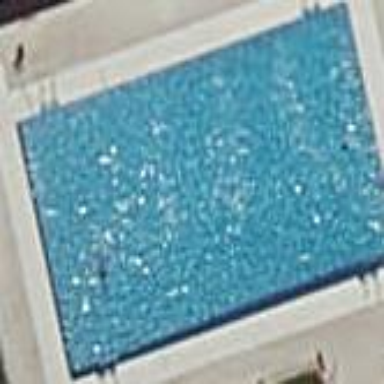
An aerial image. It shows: Swimming pool located in leisure land.